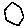
Label: hexagon